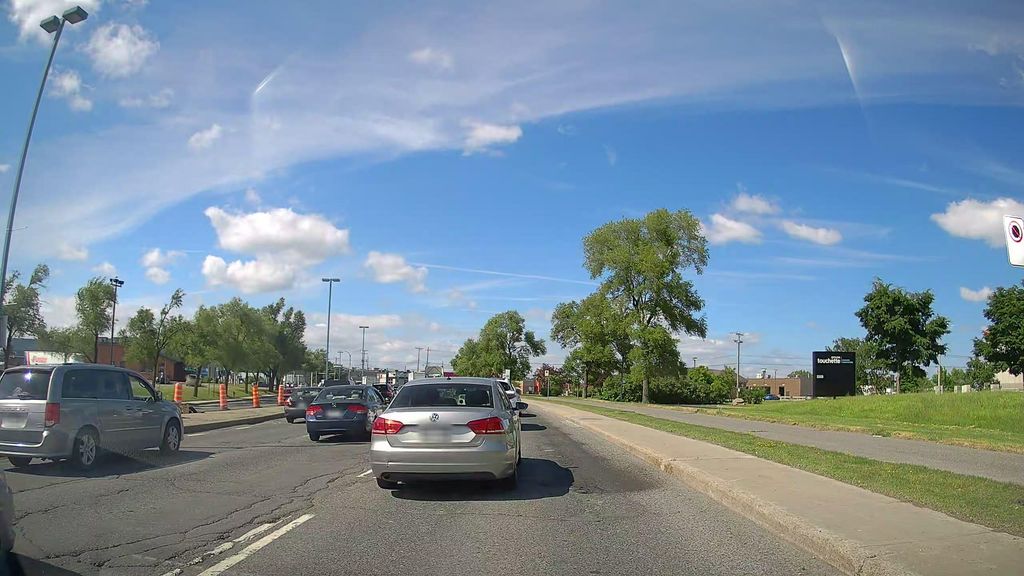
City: montreal